Question: Is it possible to specify the floor color in a gnuplot surface plot ('splot')?
I know there's an option to project the surface colors on the floor but I'm looking for a way to colorize the base (space between the X/Y axis at the bottom) in some uniform color other than the background color, i.e. white.

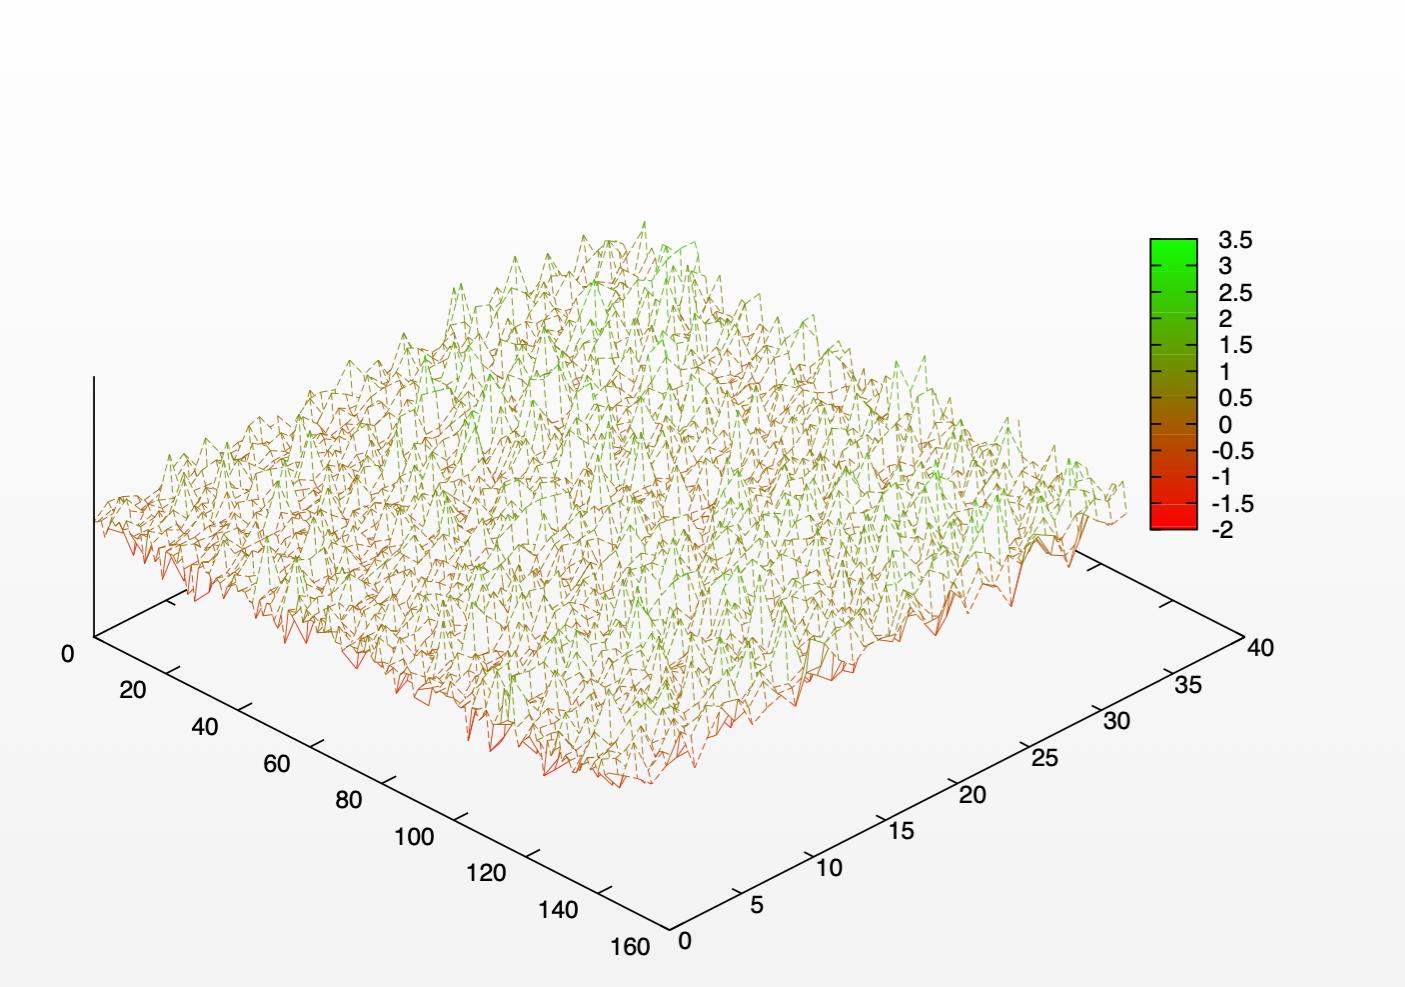
Answer: Not exactly, but here are two approximations:
'''
set mxtics 20 # lots of mx tics
set mytics 20 # lots of my tics
set ticscale 1.0, 0.01 # deemphasize tic marks
set grid x y mx my lt 1 lc "gray" lw 2 # fat grid lines
splot x*y lc palette
'''
<URL>
'''
set zrange [-100:100]
set xyplane at -100
set border linewidth 2
set wall z0 fillstyle transparent solid 0.5 fillcolor "gray"
splot [0:10][0:10] x*y lc palette
'''
<URL>
The fill style is set to partial transparency so the tic marks show through.